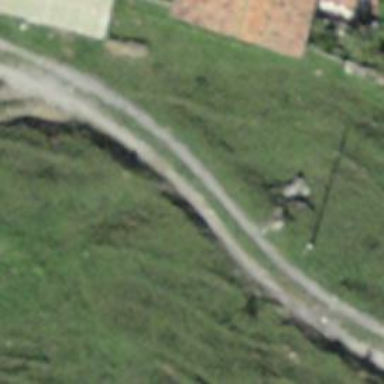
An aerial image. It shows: Unpaved track with grade2 tracktype.